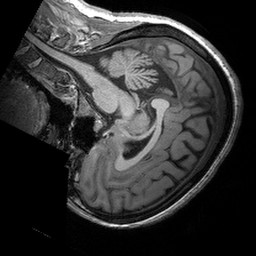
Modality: T1w
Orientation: sagittal
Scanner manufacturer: siemens
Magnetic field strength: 3 T
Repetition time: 2.53 s
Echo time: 0.00288 s